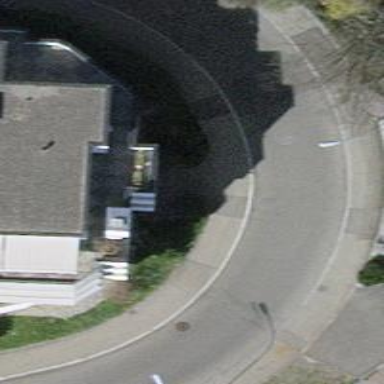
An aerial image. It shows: Asphalt sidewalk along the footway.